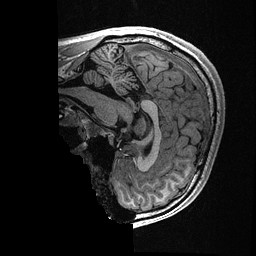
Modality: T1w
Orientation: sagittal
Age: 22
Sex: male
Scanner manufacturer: ge
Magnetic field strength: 3 T
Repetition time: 0.006952 s
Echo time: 0.00292 s